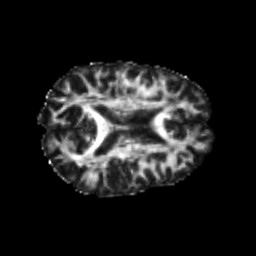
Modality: FA
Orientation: axial
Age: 24
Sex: male
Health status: healthy
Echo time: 0.074 s